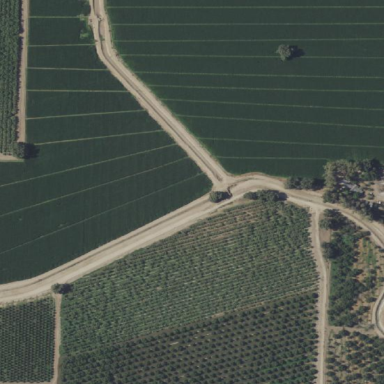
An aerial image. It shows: Orchard area used for field cropland.